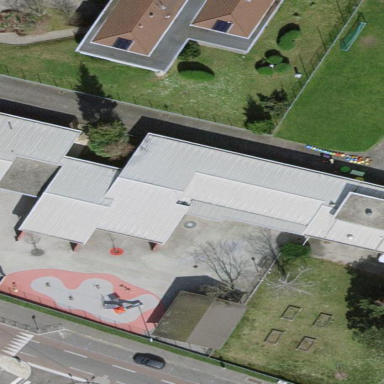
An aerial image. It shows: School building.